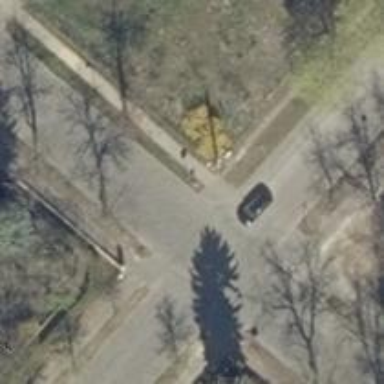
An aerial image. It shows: Unmarked crossing on the road.